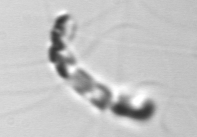
Label: Chaetoceros